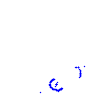
Particle: proton